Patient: sex F, age 69
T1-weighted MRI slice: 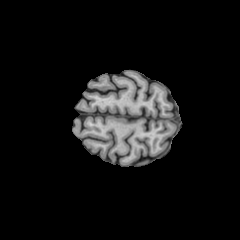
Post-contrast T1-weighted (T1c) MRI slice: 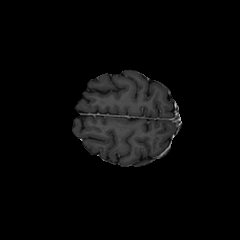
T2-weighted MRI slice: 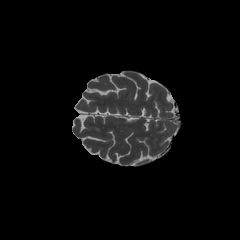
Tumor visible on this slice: no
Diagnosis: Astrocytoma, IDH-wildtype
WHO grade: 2